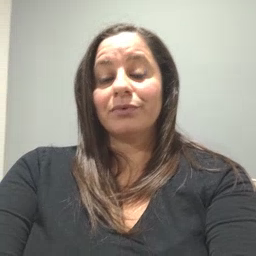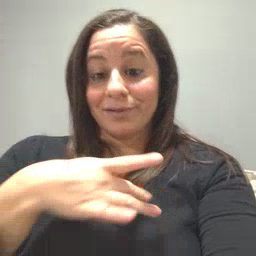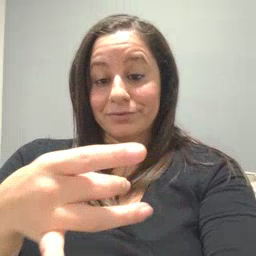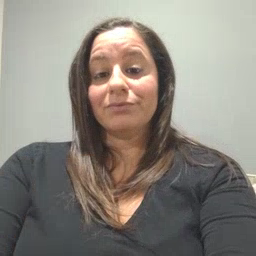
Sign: like